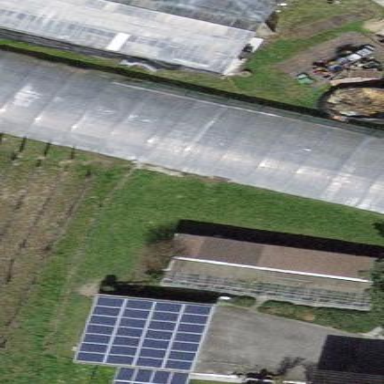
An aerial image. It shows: Greenhouse.